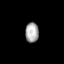
Tissue: lung
Cell type: Epithelial cells
Senescence score: 0.2368
Nuclear area (px): 262
Mean DAPI intensity: 166.649